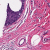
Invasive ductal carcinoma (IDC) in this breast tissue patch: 0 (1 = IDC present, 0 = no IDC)